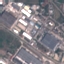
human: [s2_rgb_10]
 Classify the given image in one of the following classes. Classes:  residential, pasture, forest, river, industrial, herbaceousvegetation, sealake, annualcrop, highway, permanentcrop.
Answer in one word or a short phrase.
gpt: Industrial